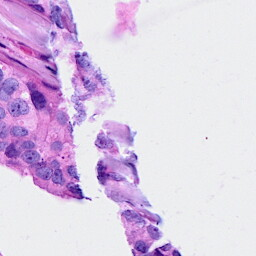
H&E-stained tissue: Breast